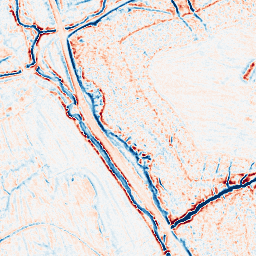
Category: edge_preserving
Decomposition family: bilateral
Decomposition parameters: d: 9
sigma_color: 75
sigma_space: 75
Upsampling method: bicubic
Upsampling parameters: scale: 2
Upsampling scale: 2